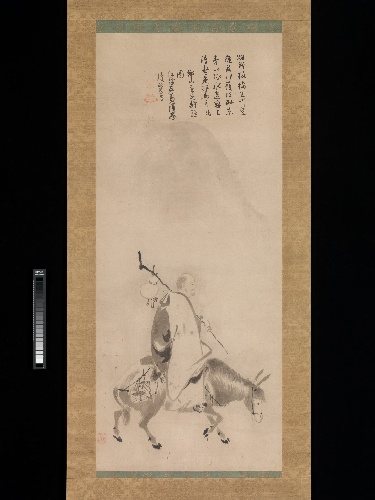
Title: 狩野内膳筆  沢庵宗彭賛  政黄牛・郁山主図|Zheng Huangniu and Yushanzhu
Artist: Takuan Sōhō|Kano Naizen
Artist bio: 1573–1645|Japanese, 1570–1616
Date: early 17th century
Object type: Hanging scrolls
Classification: Paintings
Medium: Pair of hanging scrolls; ink on paper
Culture: Japan
Period: Momoyama period (1573–1615)
Dimensions: Image (a): 44 in. × 18 11/16 in. (111.7 × 47.4 cm)
Overall with mounting (a): 78 11/16 × 24 5/8 in. (199.8 × 62.6 cm)
Overall with knobs (a): 78 11/16 × 26 9/16 in. (199.8 × 67.5 cm)
Image (b): 44 1/16 × 18 11/16 in. (111.9 × 47.4 cm)
Overall with mounting (b): 78 15/16 × 24 1/2 in. (200.5 × 62.3 cm)
Overall with knobs (b): 78 15/16 × 26 9/16 in. (200.5 × 67.4 cm)
Department: Asian Art
Credit line: Mary Griggs Burke Collection, Gift of the Mary and Jackson Burke Foundation, 2015
Accession year: 2015
Repository: Metropolitan Museum of Art, New York, NY
Tags: Men|Donkeys|Monks